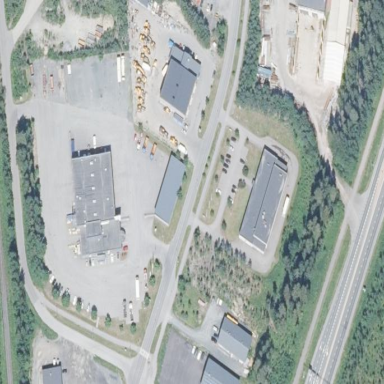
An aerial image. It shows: Industrial area with depot.